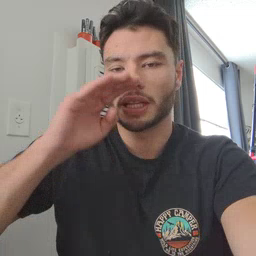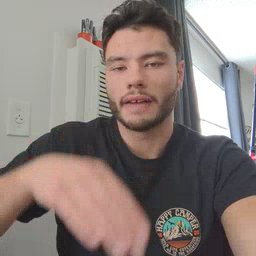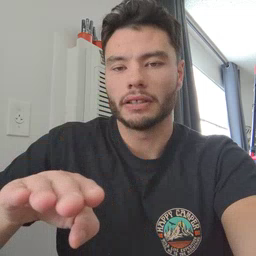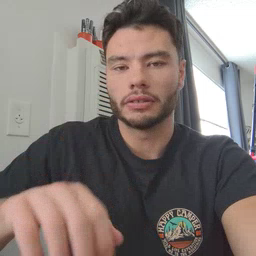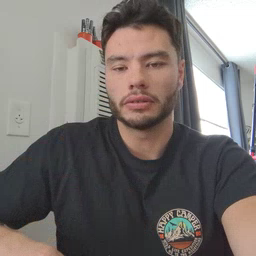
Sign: elephant